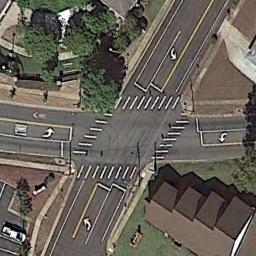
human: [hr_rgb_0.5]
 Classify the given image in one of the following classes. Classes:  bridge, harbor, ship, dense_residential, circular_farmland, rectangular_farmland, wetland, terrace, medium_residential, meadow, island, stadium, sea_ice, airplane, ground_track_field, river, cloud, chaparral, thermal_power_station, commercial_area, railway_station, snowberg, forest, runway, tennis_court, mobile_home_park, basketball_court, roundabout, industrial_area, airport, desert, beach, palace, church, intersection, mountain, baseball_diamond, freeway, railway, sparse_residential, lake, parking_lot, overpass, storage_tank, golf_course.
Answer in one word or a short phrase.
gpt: intersection